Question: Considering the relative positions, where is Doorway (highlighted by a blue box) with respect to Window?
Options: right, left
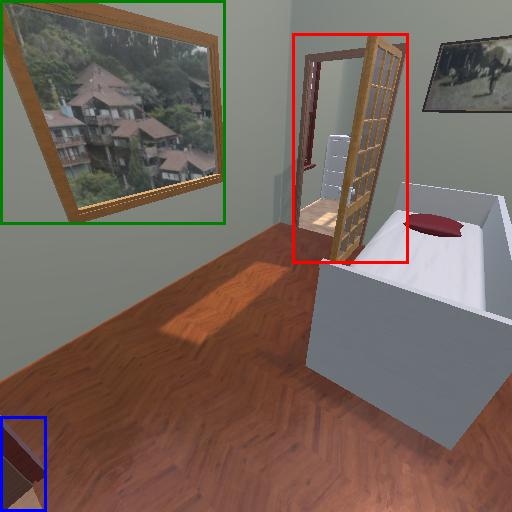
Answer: right